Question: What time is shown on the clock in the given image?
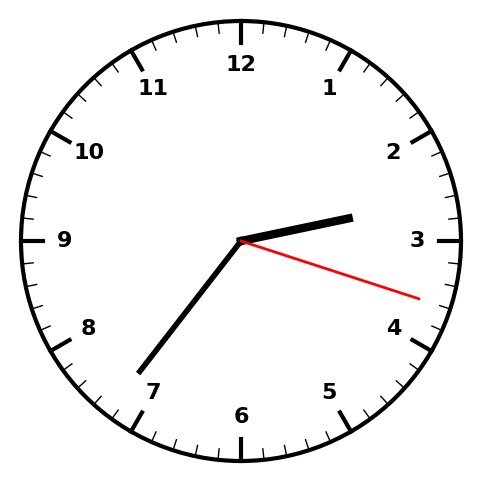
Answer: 02:36:18